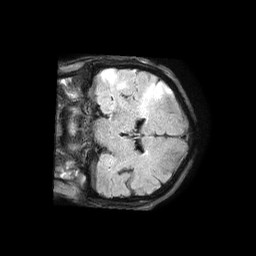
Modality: FLAIR
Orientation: coronal
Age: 53
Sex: male
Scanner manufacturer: philips
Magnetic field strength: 1.5 T
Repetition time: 6 s
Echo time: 0.09739 s